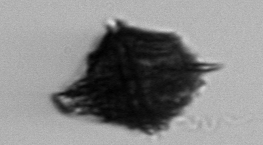
Label: Gonyaulax